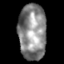
Tissue: skin
Cell type: Epithelial cells
Senescence score: 0.2517
Nuclear area (px): 1508
Mean DAPI intensity: 136.561